Question: I wanted to know the version of windows 8 app certification kit....

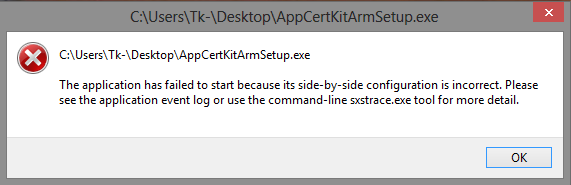
Answer: Location for version.iniC:\Program Files (x86)\Windows Kits\8.0\App Certification Kitersion.ini